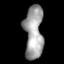
Tissue: skin
Cell type: Others
Senescence score: 0.7154
Nuclear area (px): 959
Mean DAPI intensity: 160.167